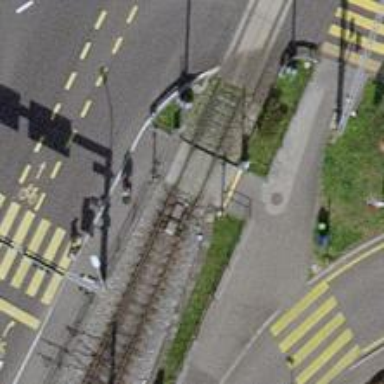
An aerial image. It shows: Railway crossing with lights and full barrier.